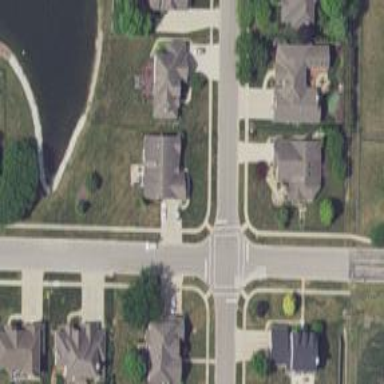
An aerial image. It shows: Solid crossing edge road marking.